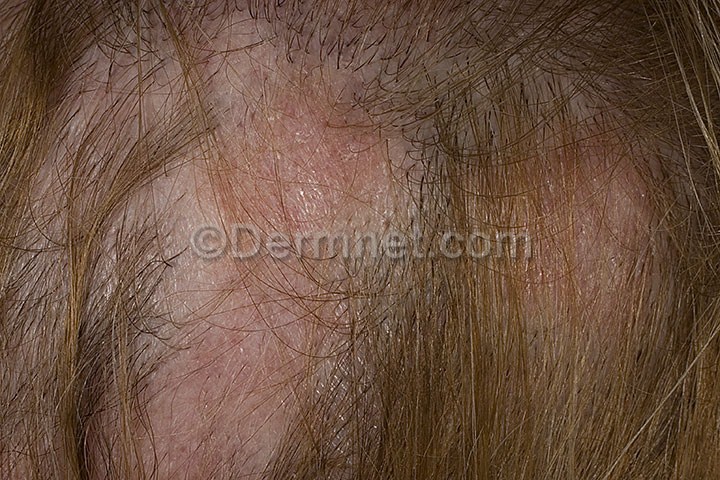
Disease: Lupus and other Connective Tissue diseases